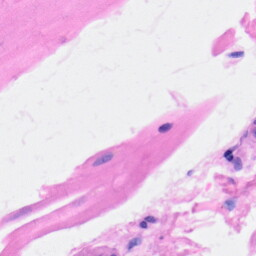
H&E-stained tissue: Heart